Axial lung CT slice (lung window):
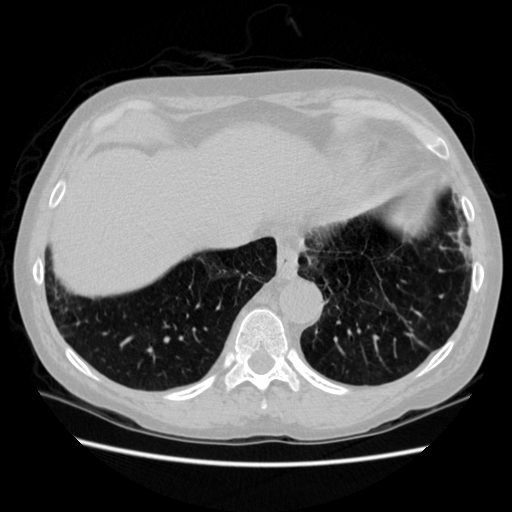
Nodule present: no